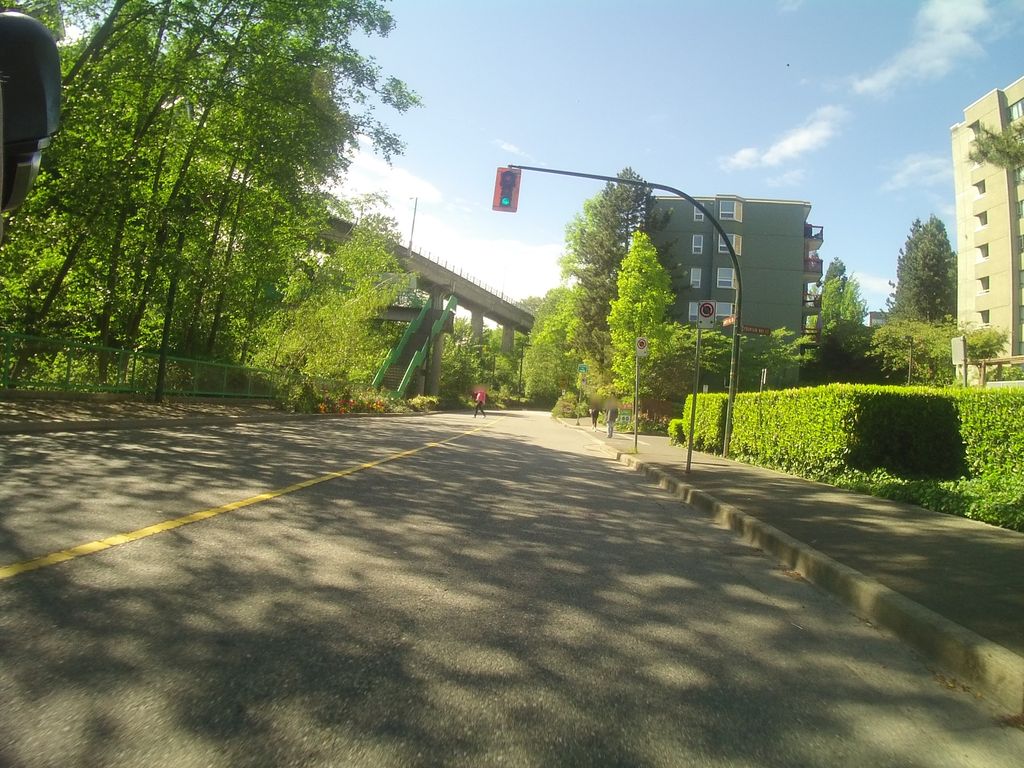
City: vancouver